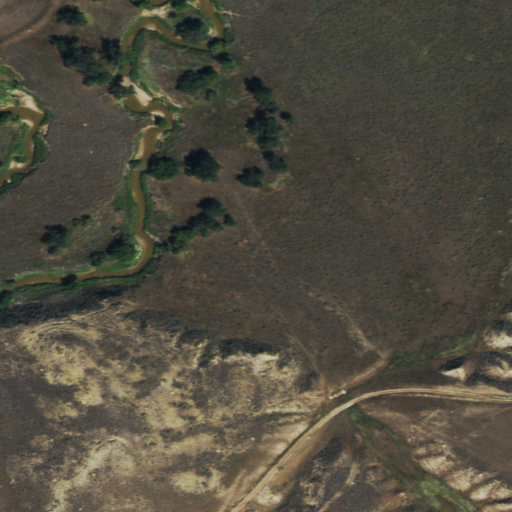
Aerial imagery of valley in Wyoming named Meadow Draw containing shrub, woody wetlands, and grassland